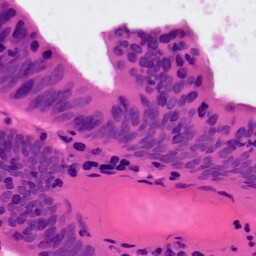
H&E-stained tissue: Colon